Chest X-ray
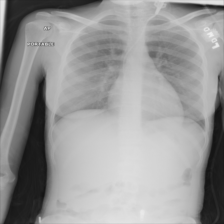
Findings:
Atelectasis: negative
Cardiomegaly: negative
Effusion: negative
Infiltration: negative
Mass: negative
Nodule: negative
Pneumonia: negative
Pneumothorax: negative
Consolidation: negative
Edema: negative
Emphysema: negative
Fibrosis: negative
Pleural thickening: negative
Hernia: negative